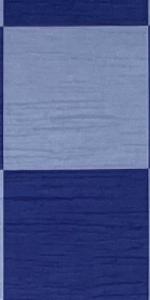
Label: Empty